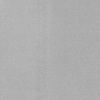
Label: dusty